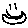
Label: smiley face